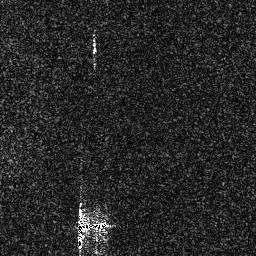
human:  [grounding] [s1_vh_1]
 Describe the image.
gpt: In the satellite image, there is  <ref>1 medium ship </ref> <box>[[28, 83, 42, 96, 0]]</box> located at bottom.